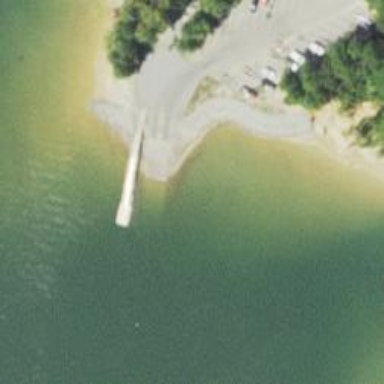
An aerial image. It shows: Slipway on leisure land.